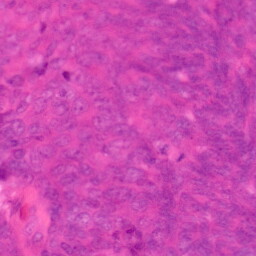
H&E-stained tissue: Colon